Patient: sex M, age 76
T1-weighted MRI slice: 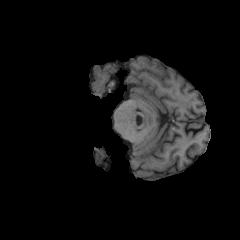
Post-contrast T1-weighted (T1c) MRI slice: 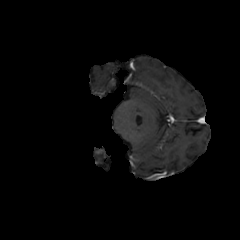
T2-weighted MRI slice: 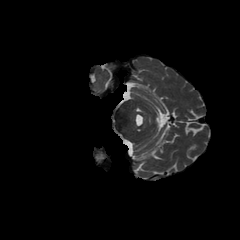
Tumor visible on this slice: no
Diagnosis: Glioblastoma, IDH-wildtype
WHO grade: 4